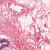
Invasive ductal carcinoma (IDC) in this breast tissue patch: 0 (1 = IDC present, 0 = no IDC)